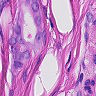
Metastatic tissue present: yes